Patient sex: M
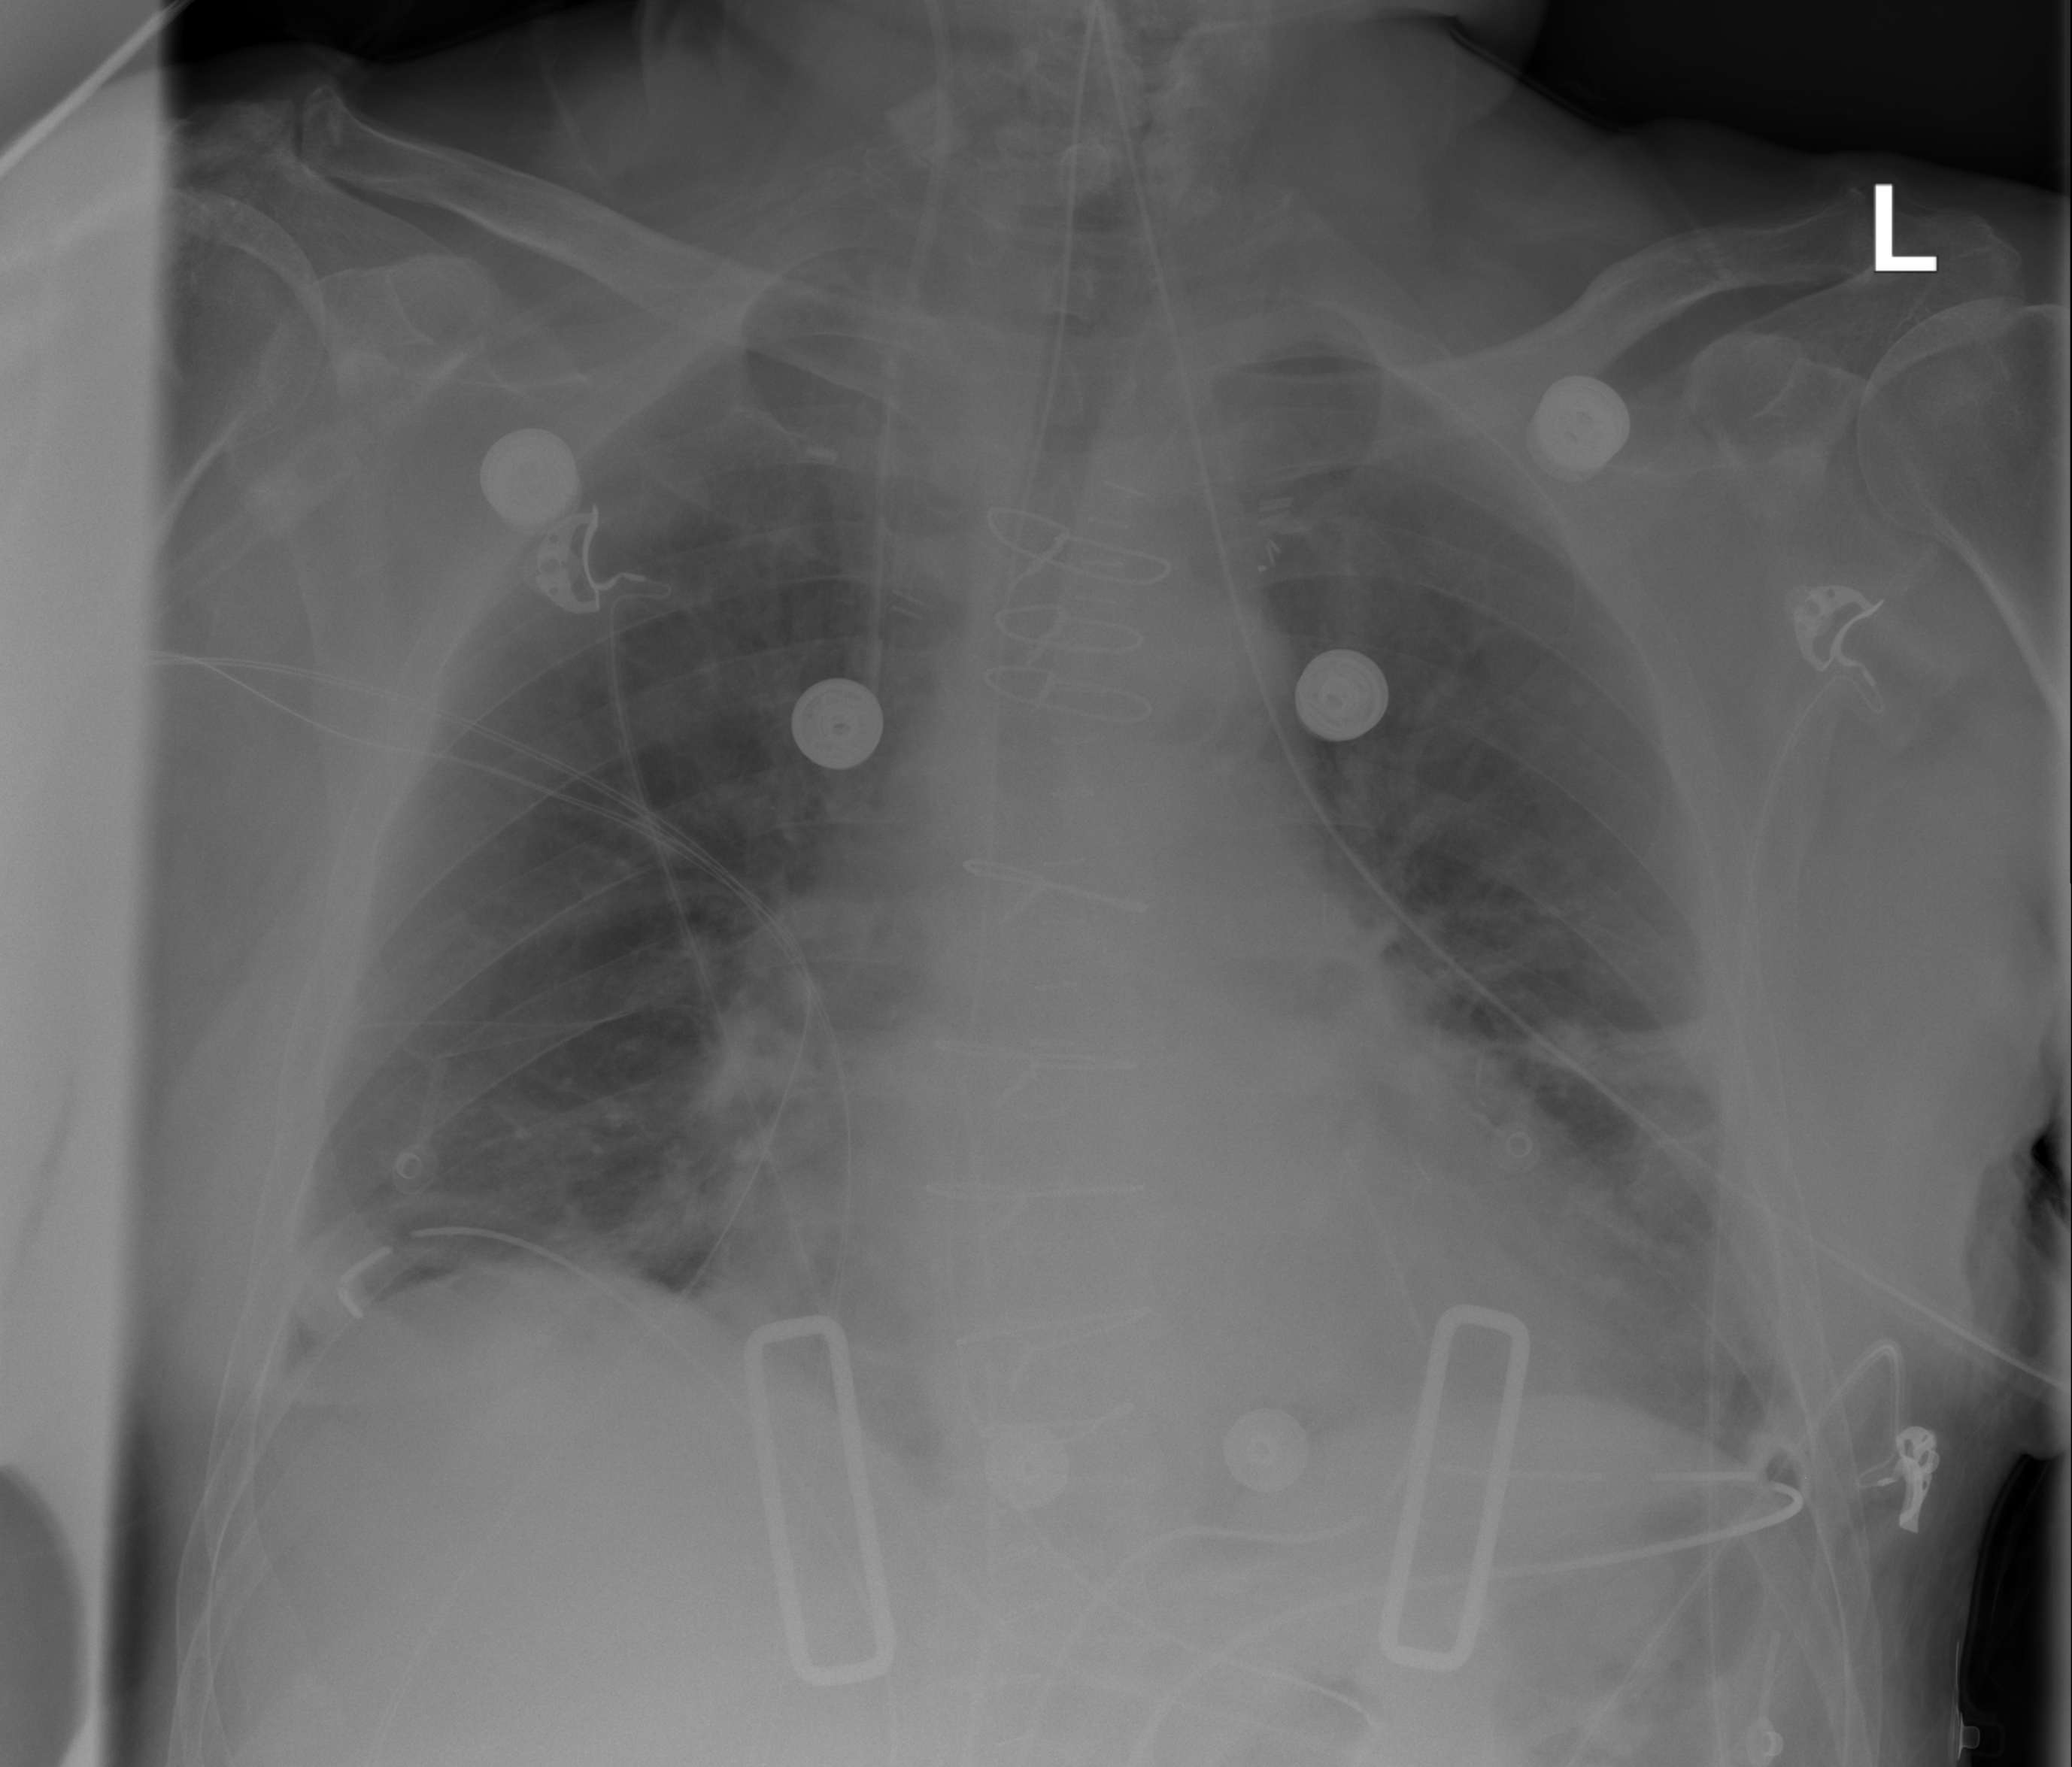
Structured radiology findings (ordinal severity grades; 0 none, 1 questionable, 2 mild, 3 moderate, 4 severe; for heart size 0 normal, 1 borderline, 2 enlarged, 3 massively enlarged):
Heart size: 0
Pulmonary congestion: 2
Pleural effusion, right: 0
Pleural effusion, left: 0
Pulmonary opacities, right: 0
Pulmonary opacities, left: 0
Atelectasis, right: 0
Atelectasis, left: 2